Interaction volume radius: 5 \u00c5
Interaction volume height: 10 \u00c5
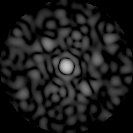
Disorder parameter: 0.8325